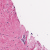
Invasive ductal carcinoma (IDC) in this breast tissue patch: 0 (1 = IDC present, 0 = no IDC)